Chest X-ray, AP view. Patient: 62 years old, sex M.
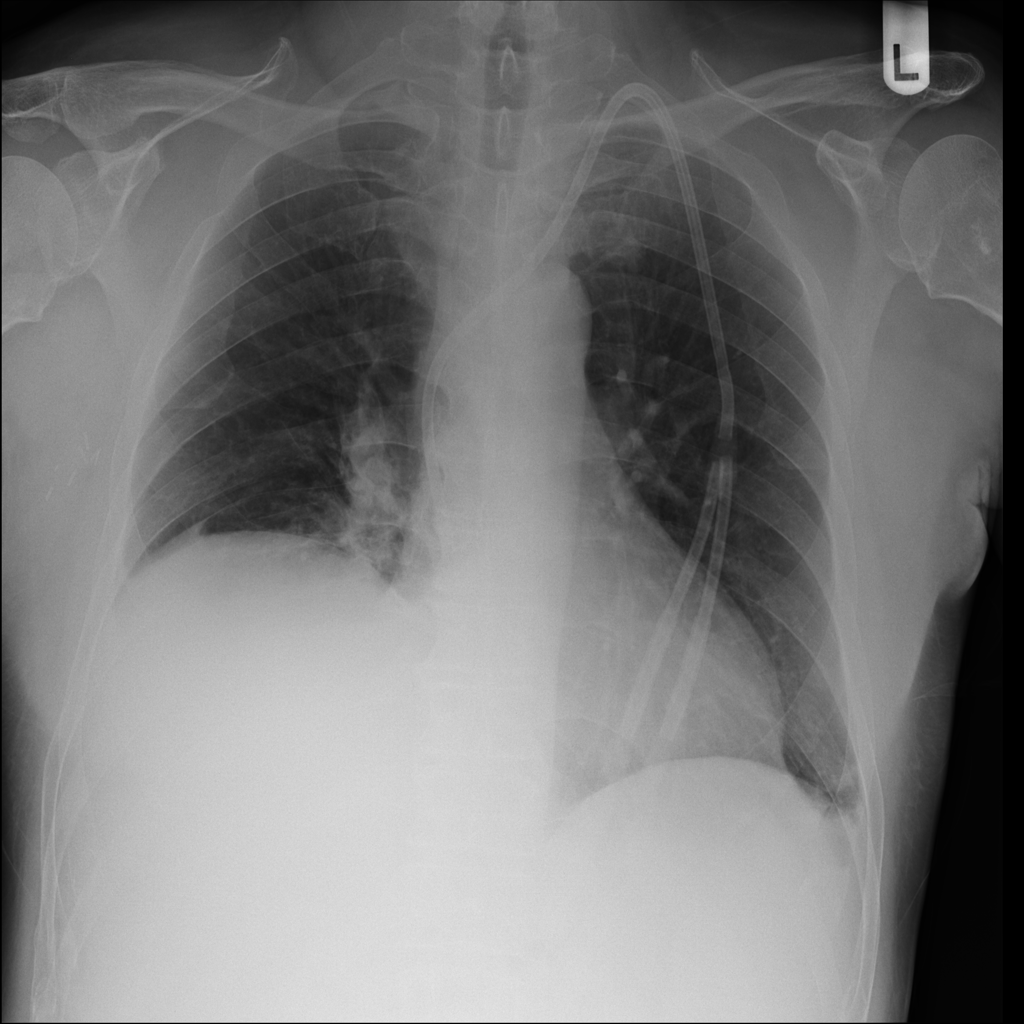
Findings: Atelectasis, Infiltration